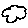
Label: cloud